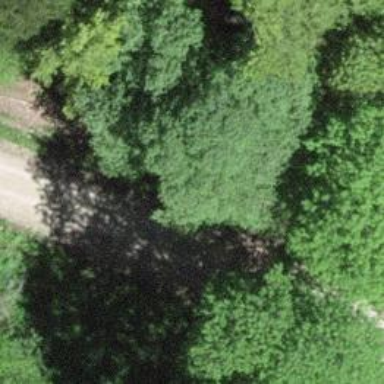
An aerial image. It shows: Unpaved track with grade2 quality type.